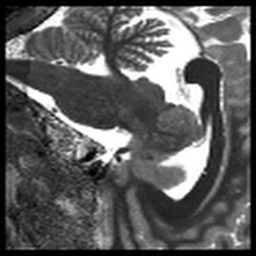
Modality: T1map
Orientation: sagittal
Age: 23
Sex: female